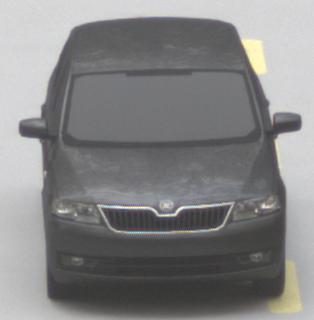
Make: Skoda
Model: Rapid Spaceback 1.2 TSI
Detailed model: Rapid Spaceback
Model produced from: 2013/10
Model produced until: 2015/04
Doors: 5
Color: gray
Road condition: dry road
Daytime: morning or afternoon
Contrast: low contrast